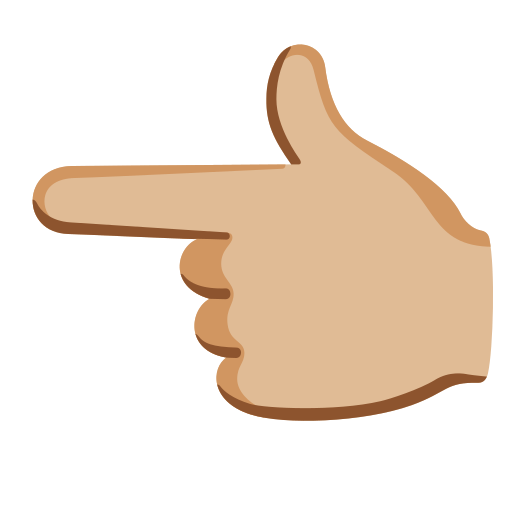
Emoji: 👈🏼